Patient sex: F
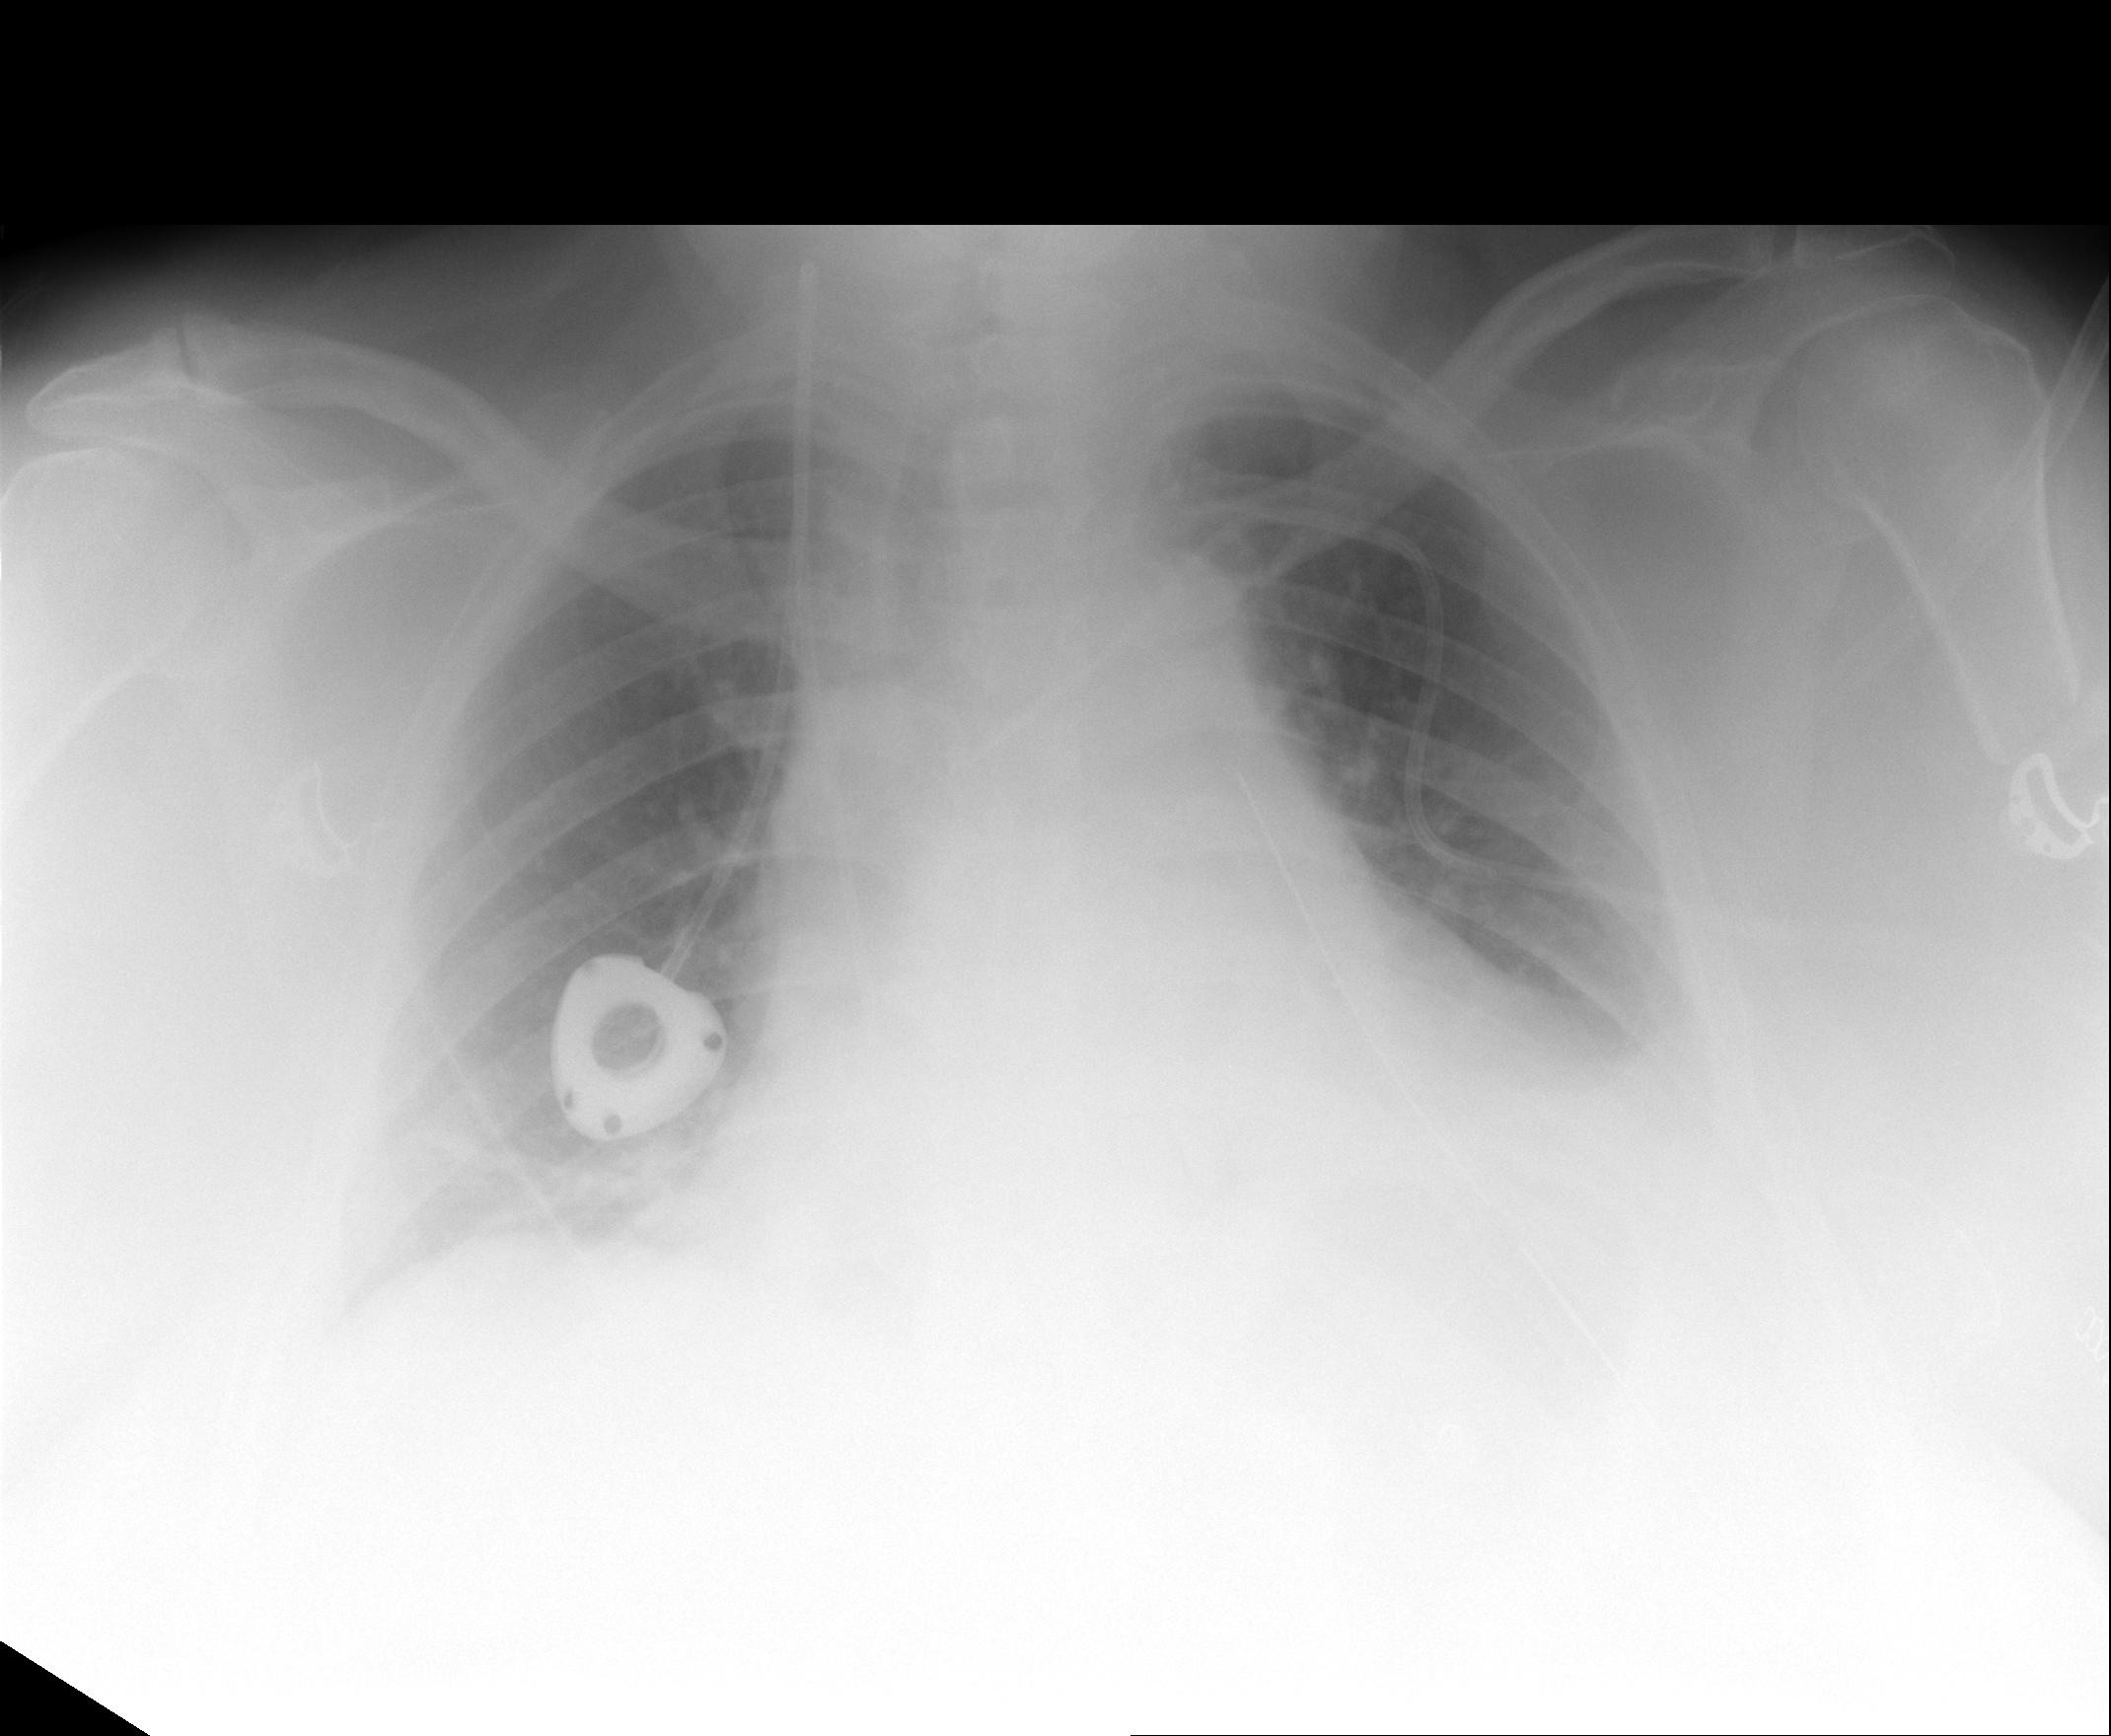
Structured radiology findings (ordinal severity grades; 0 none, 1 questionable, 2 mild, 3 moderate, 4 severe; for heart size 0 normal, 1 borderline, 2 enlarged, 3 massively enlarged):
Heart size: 2
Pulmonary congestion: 2
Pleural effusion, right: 2
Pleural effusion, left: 2
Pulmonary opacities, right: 0
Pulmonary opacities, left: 0
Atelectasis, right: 2
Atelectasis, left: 2